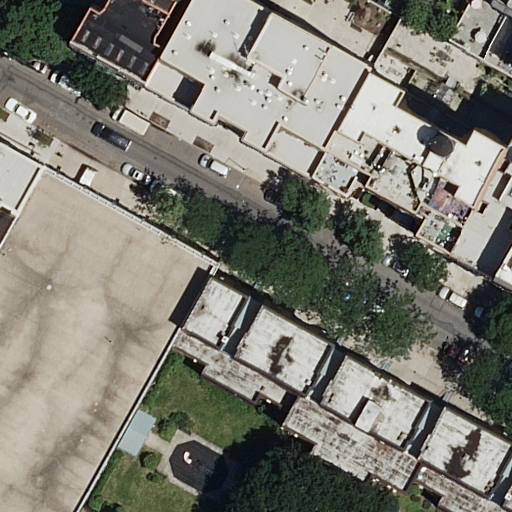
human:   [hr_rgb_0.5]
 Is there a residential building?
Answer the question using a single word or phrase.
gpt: yes

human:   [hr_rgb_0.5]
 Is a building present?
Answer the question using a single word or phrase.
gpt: yes

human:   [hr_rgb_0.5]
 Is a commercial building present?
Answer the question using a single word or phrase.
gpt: no

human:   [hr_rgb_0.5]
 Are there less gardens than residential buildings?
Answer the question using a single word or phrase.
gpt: yes

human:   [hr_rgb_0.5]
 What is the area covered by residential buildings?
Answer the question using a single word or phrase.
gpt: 5726m2

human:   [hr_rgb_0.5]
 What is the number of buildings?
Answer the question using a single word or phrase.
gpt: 10

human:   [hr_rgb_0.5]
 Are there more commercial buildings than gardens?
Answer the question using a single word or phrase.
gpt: no

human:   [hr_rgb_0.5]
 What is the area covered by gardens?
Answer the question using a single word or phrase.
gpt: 71m2

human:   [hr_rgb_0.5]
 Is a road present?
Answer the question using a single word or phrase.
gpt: yes

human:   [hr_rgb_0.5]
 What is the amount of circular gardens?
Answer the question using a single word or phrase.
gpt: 0

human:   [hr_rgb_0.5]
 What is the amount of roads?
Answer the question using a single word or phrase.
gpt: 1

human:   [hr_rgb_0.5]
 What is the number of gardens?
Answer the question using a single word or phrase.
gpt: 1

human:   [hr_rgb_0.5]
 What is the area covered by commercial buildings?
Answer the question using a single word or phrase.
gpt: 0m2

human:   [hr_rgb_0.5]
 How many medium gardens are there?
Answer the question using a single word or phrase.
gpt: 0

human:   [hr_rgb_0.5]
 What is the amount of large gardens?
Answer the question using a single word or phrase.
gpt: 0

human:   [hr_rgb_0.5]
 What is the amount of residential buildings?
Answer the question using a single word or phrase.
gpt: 10

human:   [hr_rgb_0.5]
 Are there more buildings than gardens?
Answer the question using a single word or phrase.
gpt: yes

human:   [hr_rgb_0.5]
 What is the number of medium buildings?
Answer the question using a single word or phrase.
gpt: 3

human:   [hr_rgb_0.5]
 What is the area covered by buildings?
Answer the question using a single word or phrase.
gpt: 5726m2

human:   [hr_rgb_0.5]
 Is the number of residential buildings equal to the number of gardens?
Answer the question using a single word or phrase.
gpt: no

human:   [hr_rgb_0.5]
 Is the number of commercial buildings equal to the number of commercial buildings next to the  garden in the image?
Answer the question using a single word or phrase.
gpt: yes

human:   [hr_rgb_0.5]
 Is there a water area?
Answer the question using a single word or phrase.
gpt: no

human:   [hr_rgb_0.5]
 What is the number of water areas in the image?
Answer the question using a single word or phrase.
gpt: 0

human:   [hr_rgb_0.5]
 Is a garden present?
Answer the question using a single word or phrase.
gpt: yes

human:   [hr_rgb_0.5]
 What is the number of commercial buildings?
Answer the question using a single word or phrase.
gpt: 0

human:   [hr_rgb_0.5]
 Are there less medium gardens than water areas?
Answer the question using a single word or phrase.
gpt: no

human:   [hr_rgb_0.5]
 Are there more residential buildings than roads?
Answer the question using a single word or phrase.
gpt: yes

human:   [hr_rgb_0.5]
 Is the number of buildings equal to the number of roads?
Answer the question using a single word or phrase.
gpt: no

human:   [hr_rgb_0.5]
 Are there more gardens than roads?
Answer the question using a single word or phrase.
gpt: no

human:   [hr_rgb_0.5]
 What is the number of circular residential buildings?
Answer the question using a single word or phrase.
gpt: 0

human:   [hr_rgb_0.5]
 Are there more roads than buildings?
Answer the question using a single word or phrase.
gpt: no

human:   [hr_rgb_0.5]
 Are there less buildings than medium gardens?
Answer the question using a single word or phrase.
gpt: no

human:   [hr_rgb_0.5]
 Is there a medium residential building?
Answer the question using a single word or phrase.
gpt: yes

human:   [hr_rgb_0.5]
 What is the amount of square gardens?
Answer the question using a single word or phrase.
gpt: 0

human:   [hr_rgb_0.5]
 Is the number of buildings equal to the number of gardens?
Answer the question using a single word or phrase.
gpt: no

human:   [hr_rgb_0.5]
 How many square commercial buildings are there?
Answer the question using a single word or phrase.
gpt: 0

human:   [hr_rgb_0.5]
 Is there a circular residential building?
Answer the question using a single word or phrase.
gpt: no

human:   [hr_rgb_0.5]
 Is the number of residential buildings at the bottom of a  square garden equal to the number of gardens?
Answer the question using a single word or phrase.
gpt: no

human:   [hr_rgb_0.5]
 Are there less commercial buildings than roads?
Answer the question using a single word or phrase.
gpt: yes

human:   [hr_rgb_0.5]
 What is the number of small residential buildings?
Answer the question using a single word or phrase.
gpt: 3

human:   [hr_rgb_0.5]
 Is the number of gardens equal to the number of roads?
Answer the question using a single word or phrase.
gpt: yes

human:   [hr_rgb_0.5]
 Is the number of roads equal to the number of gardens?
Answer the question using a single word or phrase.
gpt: yes

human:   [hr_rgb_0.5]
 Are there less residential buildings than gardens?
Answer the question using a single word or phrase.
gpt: no

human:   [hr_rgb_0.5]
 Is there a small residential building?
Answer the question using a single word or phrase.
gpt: yes

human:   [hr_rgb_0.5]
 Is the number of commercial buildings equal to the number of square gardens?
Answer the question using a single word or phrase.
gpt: yes

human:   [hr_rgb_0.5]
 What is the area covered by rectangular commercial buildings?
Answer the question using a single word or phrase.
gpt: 0m2

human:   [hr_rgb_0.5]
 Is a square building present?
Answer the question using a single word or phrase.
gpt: no

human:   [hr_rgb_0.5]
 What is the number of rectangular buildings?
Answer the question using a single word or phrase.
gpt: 5

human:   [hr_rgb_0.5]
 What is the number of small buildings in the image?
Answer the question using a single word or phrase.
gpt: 3

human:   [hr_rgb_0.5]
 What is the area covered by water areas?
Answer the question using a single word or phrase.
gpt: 0m2

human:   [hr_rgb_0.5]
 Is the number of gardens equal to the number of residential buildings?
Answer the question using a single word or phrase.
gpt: no

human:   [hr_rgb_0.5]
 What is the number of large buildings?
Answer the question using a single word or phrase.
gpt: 4

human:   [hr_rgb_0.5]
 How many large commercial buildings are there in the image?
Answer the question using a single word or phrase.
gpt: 0

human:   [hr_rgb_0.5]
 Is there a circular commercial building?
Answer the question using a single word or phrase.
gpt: no

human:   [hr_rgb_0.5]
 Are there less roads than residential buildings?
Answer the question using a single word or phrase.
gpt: yes

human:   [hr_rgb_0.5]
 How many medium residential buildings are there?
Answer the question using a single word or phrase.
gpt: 3

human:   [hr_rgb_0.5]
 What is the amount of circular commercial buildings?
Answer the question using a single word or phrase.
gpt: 0

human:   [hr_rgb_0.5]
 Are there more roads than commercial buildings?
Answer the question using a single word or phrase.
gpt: yes

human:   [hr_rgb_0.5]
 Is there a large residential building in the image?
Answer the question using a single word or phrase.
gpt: yes

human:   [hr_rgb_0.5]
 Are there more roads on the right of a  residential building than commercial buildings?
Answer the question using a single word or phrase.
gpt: no

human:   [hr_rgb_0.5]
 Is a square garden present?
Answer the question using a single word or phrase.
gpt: no

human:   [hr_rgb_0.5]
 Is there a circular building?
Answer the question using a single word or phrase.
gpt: no

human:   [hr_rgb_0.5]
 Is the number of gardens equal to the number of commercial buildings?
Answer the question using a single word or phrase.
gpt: no

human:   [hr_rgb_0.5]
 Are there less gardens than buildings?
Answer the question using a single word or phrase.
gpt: yes